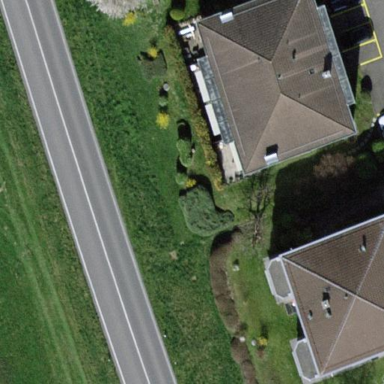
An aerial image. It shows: Apartment building with hipped roof.